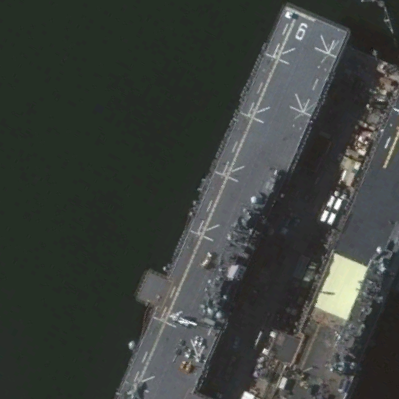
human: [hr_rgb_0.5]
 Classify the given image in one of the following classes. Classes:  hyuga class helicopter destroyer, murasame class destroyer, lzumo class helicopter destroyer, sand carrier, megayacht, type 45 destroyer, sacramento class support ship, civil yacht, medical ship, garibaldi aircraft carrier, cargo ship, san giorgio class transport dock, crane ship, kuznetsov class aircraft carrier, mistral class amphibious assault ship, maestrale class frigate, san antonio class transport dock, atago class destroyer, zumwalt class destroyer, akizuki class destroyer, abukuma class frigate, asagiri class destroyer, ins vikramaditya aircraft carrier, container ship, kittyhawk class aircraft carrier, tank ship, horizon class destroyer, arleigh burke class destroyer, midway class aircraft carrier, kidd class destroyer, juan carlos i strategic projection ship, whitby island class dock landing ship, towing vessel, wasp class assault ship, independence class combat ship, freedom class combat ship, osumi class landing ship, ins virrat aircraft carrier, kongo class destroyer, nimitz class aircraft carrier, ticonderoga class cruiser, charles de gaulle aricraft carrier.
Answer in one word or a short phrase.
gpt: Wasp class assault ship